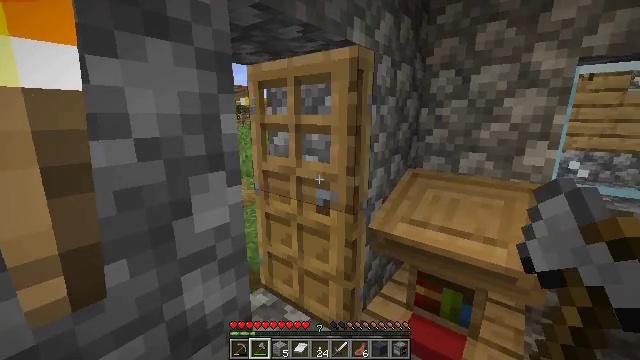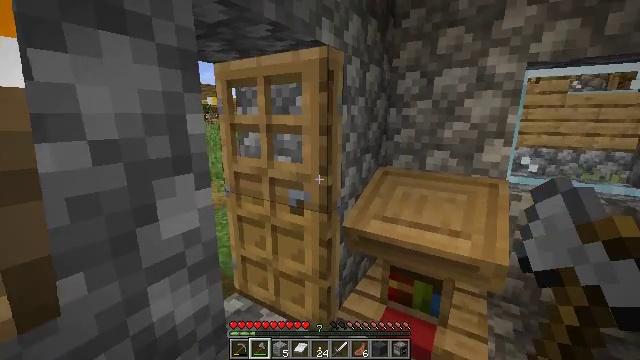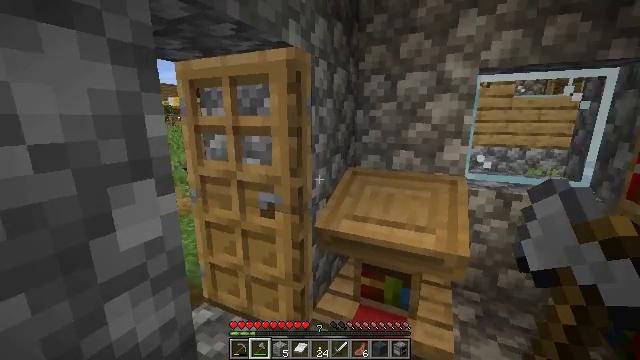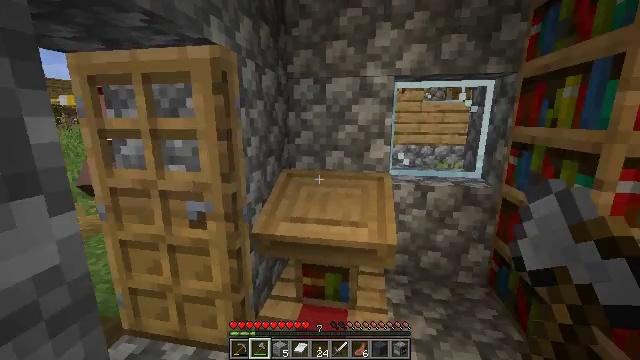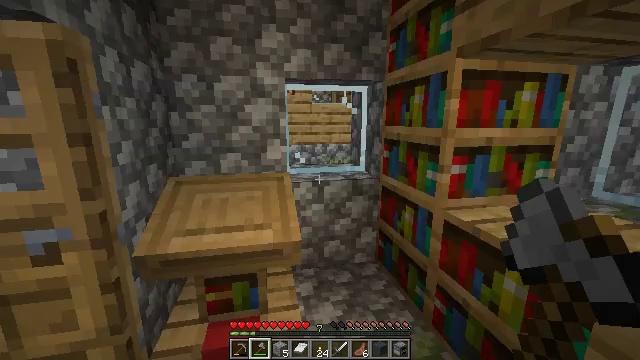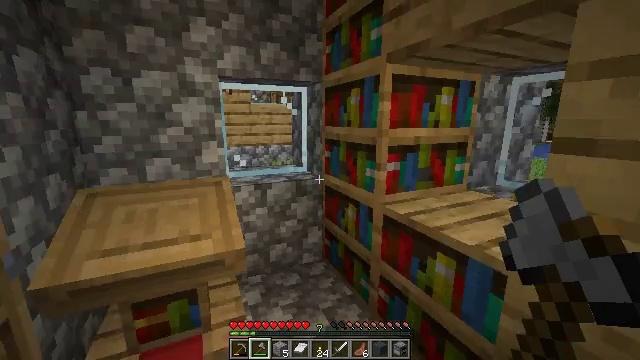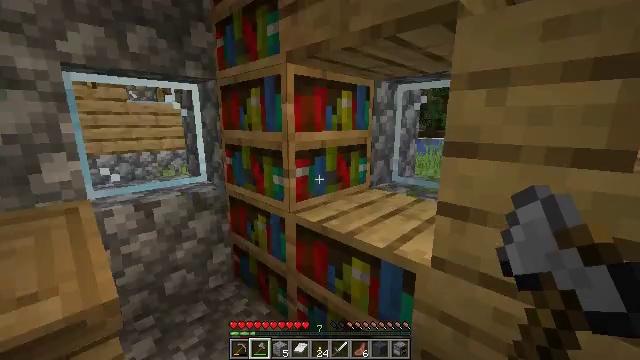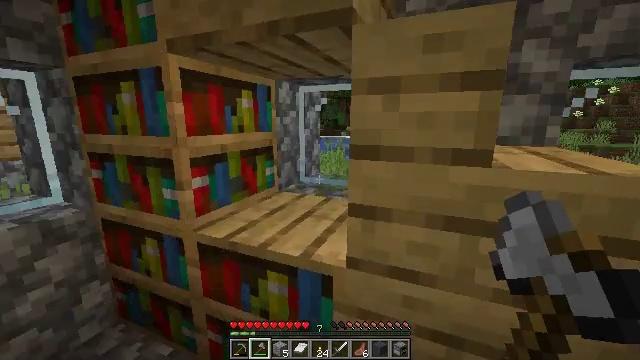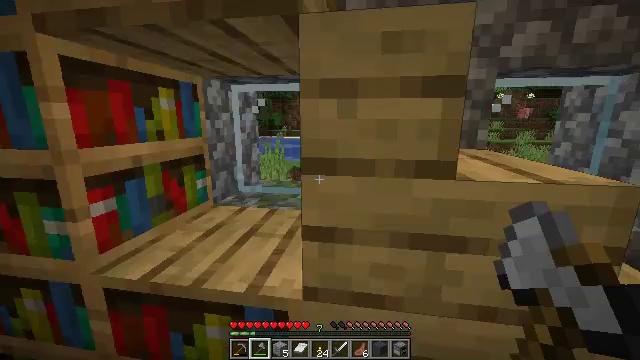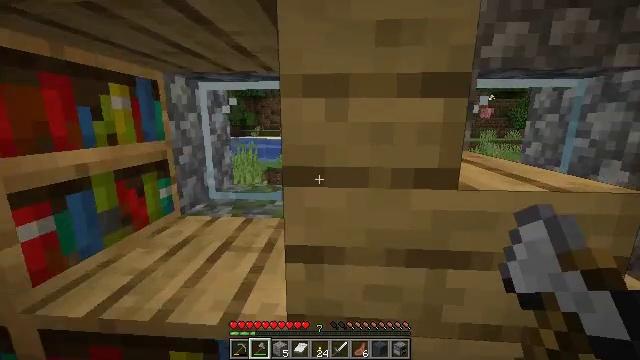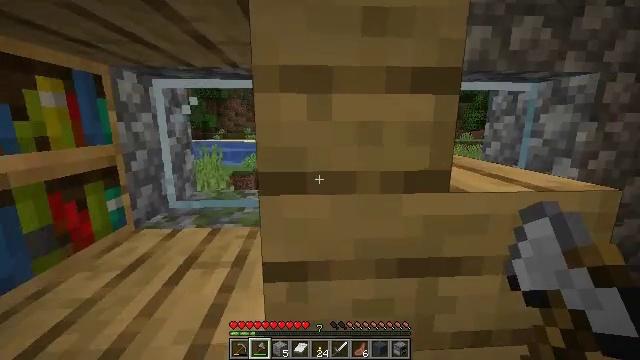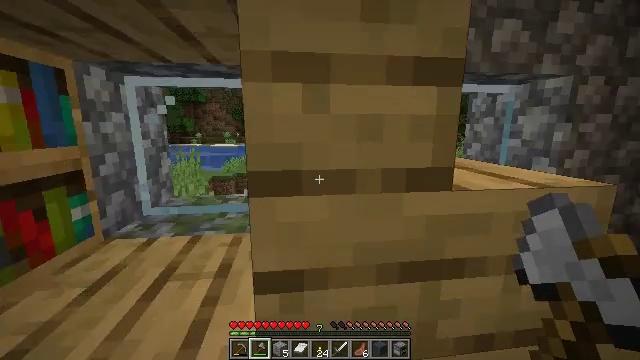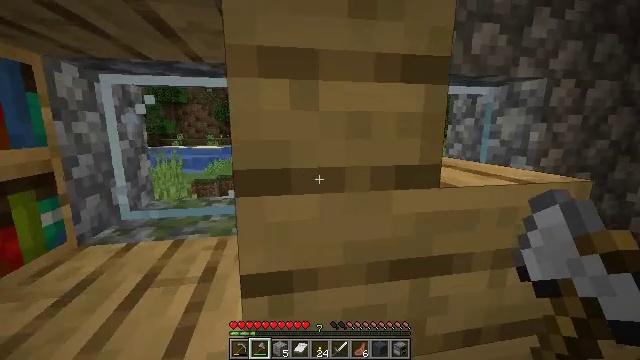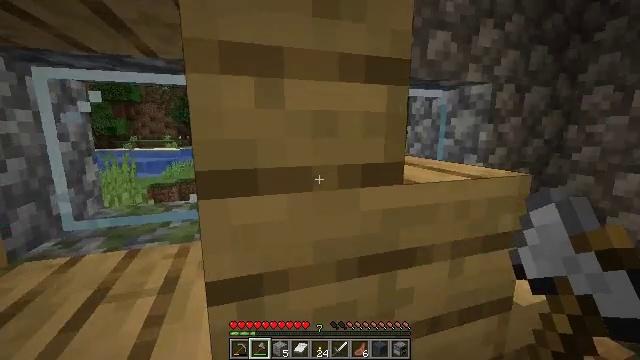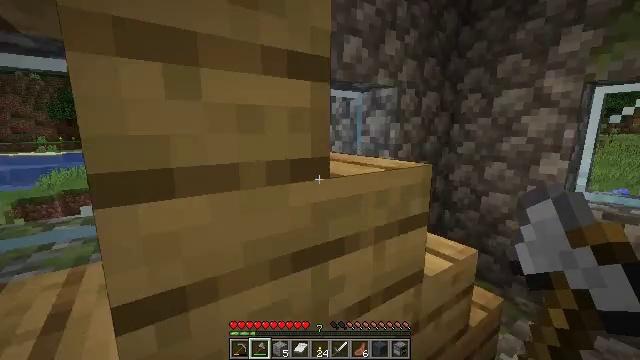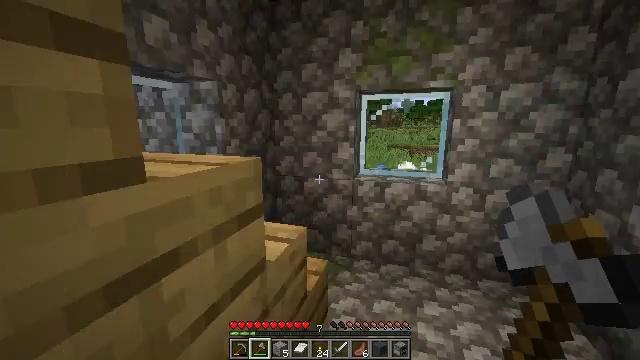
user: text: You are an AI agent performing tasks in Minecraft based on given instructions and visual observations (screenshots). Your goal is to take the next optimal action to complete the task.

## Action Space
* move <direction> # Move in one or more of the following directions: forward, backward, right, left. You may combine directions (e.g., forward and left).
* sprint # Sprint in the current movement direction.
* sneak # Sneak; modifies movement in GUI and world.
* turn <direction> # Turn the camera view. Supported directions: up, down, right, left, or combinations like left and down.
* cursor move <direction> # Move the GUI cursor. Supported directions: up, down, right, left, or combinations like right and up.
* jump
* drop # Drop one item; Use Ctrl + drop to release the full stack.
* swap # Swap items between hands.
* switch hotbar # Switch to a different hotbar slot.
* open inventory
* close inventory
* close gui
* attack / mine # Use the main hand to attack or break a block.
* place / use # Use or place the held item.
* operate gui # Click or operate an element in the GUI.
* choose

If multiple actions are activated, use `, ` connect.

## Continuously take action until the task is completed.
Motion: motion action
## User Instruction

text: Gather clay blocks.
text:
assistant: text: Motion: turn right
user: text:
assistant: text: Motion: turn right
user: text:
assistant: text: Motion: turn right
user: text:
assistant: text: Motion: turn right
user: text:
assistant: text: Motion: move forward, turn right
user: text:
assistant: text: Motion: move forward, turn right
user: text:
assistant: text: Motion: move forward, turn right
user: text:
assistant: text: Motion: move forward, turn right
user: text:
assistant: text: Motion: turn right
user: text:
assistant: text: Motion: turn right
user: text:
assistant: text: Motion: turn right
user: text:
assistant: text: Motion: turn right
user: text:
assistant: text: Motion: turn right
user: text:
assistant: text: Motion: turn right
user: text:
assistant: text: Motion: turn right
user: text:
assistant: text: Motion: turn right
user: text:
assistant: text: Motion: turn right
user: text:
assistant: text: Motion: move forward, turn right and up
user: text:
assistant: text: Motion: move forward, turn right and up
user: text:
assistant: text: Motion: move forward
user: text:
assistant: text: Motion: move forward
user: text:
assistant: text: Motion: move forward
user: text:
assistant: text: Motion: move forward
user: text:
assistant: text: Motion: move forward
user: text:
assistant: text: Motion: move forward
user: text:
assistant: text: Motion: move forward, turn left
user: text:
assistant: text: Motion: move forward, turn left and down
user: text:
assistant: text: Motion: move forward, turn left and down
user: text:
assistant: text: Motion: move forward, turn left
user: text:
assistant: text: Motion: move forward, turn left